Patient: sex F, age 71
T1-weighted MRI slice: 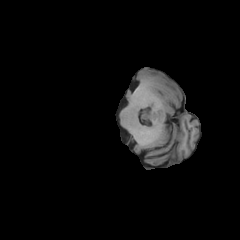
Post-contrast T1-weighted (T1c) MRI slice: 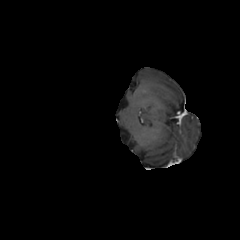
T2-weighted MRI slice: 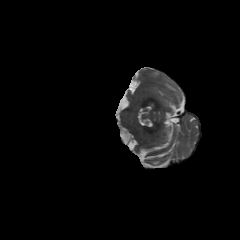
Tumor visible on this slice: no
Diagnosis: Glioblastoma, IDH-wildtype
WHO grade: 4